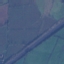
Land use / land cover class: Highway